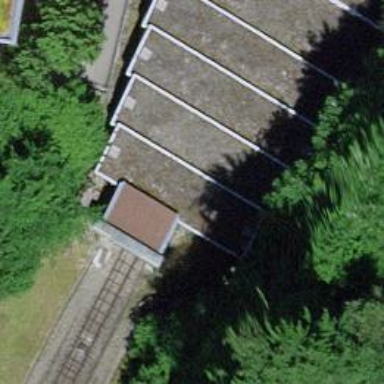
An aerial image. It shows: Building passage tunnel for funicular railway.